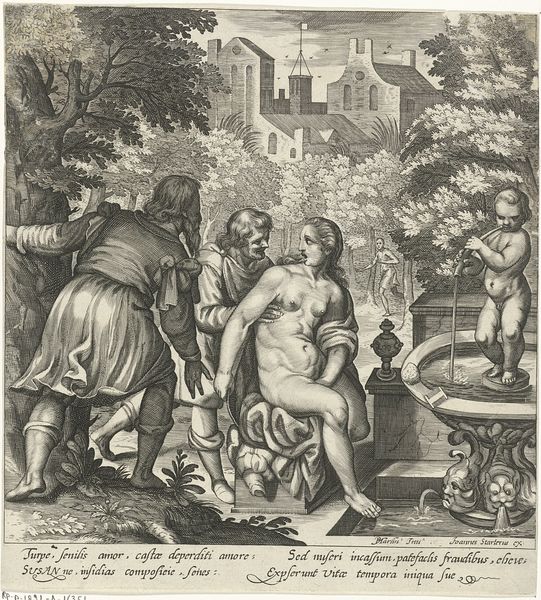
Titel: Susanna en de ouderlingen
Künstler: Nicolaes van Geelkercken
Standort: Amsterdam
Institution: Rijksmuseum
Schlagwörter: akt, baum, himmel, laub, mann, nackt, wasser, baden, bäume, stadt, brust, fenster, frau, grau, männer, schwarz, weiss, zeichnung, haus, tuch, bart, alte, kleidung, stamm, gewand, brunnen, turm, bassin, garten, putto, brüste, schrift, dorf, grafik, bauch, muskulös, umarmen, druck, schwarzweiss, mauern, kulisse, pokal, legende, wasserspiel, lauern, susanna, titten, gewandt, bevcken